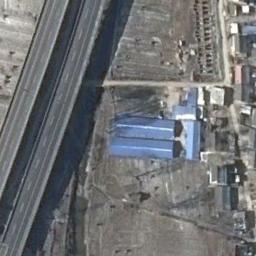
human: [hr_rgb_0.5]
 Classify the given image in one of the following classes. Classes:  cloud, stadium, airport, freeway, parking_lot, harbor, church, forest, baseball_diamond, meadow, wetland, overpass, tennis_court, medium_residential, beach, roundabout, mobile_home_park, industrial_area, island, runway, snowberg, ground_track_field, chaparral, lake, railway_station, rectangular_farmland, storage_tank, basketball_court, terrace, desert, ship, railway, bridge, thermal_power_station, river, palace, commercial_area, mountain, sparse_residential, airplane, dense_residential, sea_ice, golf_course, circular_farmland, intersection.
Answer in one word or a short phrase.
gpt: freeway